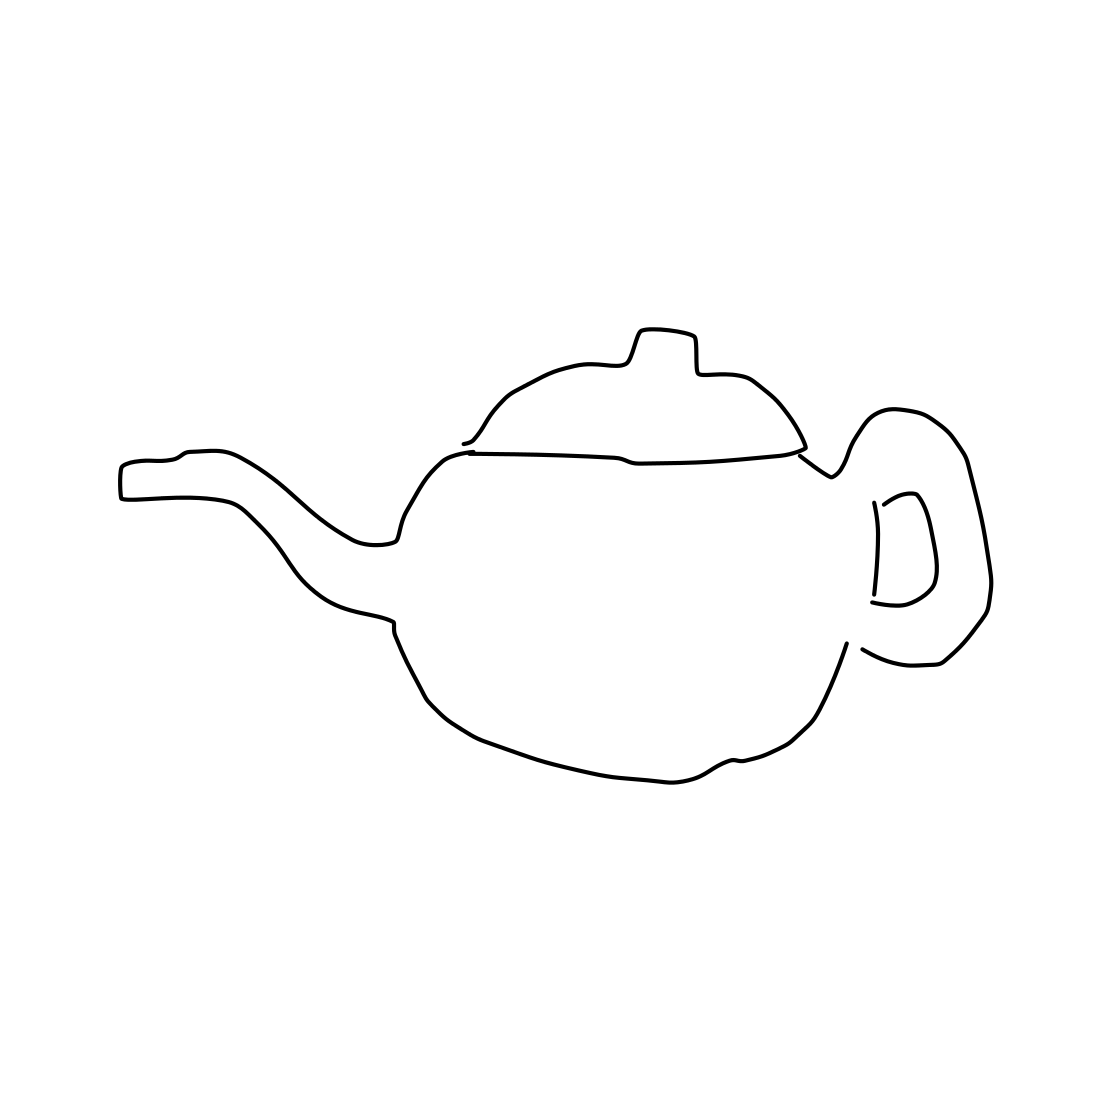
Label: teapot